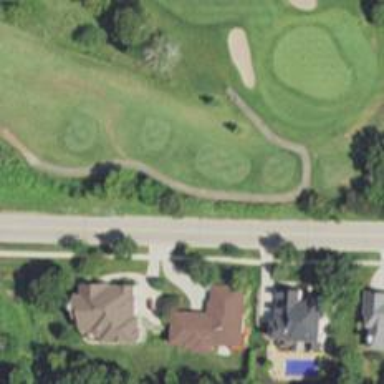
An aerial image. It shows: Well-maintained footway resembling grade1 track. It is path in golf course.